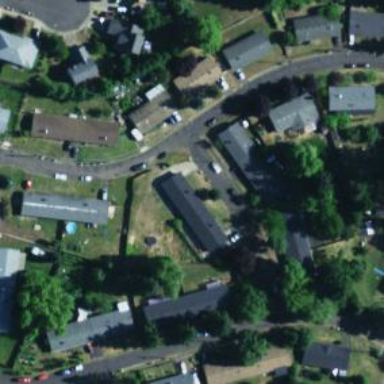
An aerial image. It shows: Living street.